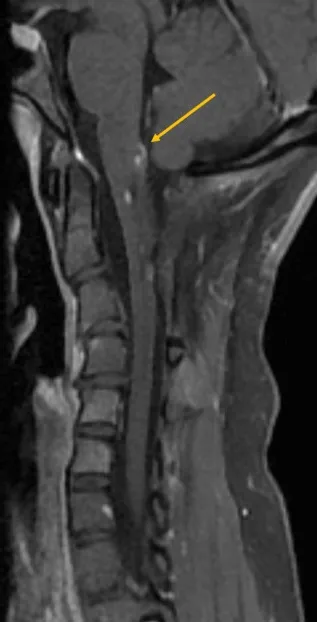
Comparison of patient's initial magnetic resonance imaging (MRI) of the cervical spine versus at 18-month follow-up (T1 post-contrast). (B) An 18-month follow-up MRI post the belzutifan treatment showing a durable clinical response (yellow arrow).
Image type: radiology (mri)